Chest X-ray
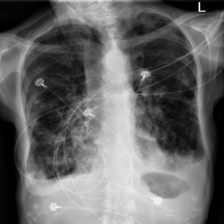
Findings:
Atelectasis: negative
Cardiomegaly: negative
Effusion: positive
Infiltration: negative
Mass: negative
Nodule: negative
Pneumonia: negative
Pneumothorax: negative
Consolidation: negative
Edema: negative
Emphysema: negative
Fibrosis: negative
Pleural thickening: negative
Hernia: negative